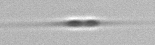
Label: Cylindrotheca